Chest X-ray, PA view. Patient: 69 years old, sex F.
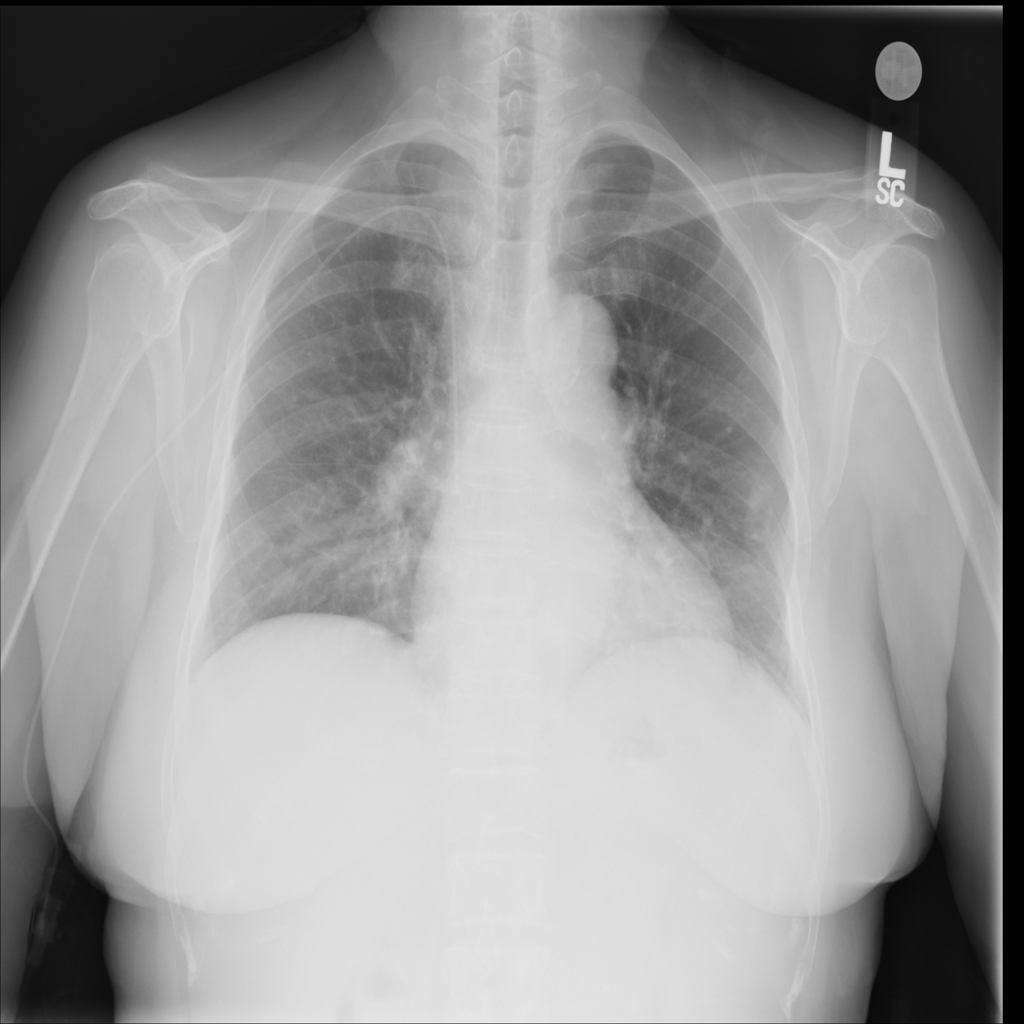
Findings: No Finding